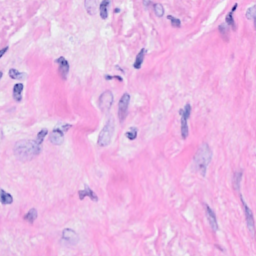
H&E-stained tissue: Breast